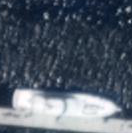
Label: civil